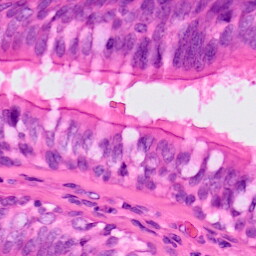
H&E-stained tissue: Lung